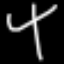
Label: fork